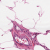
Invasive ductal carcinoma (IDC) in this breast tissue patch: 0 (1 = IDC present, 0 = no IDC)